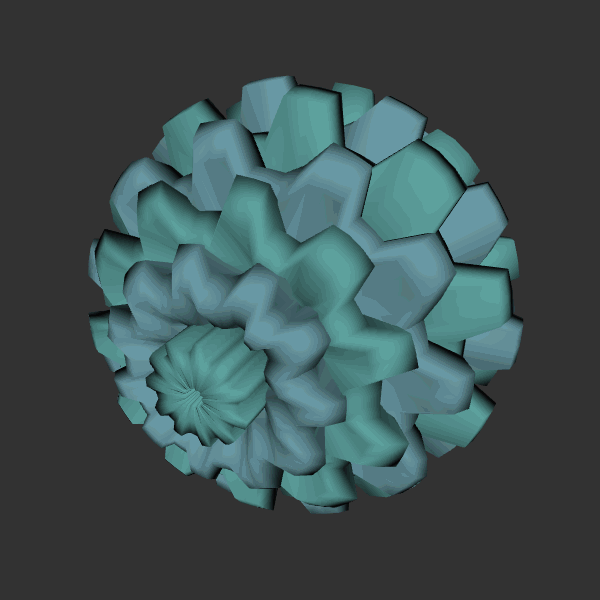
Background: dark